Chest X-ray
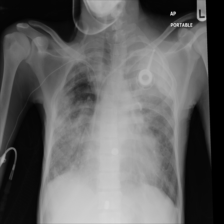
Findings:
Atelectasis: negative
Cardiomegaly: negative
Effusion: negative
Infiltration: positive
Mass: positive
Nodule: negative
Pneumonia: negative
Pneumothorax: negative
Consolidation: positive
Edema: negative
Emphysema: negative
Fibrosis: negative
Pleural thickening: negative
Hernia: negative